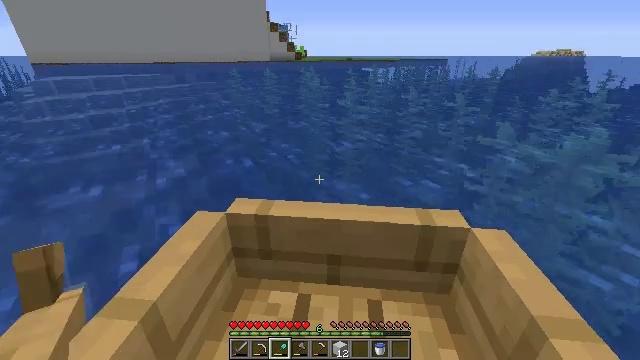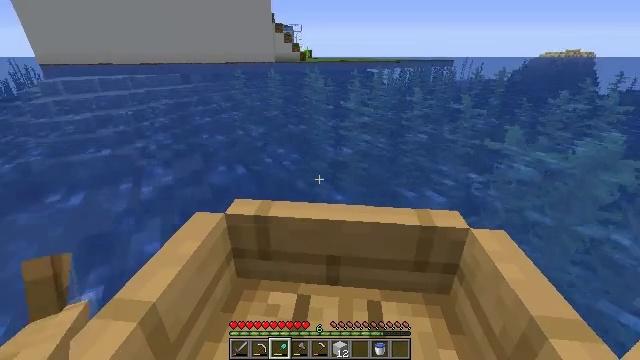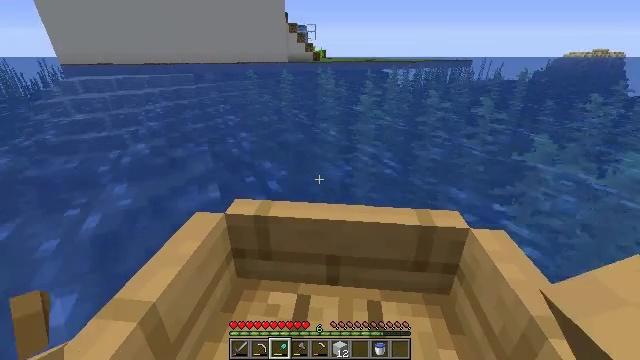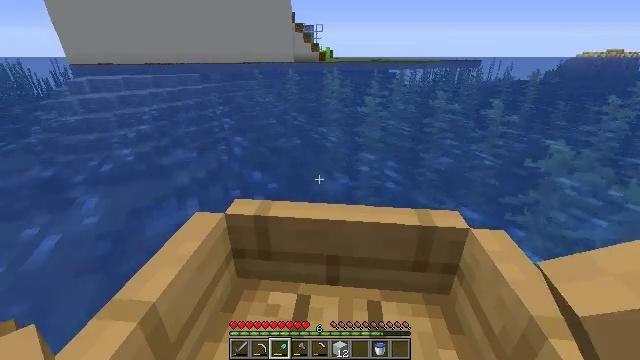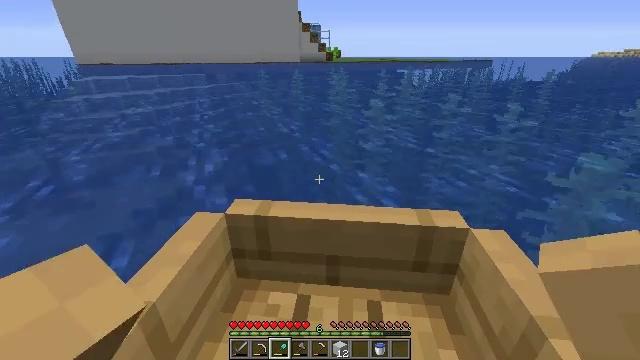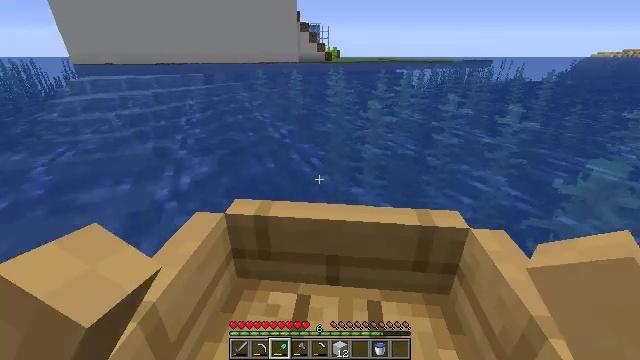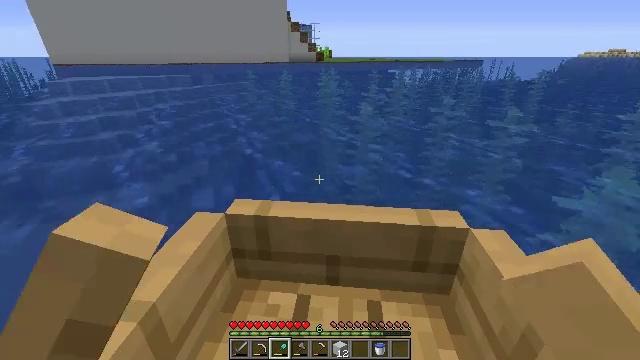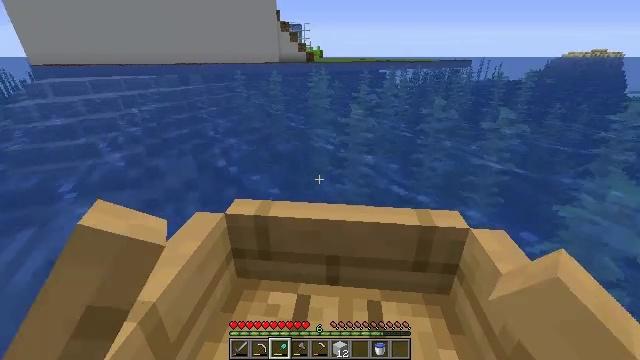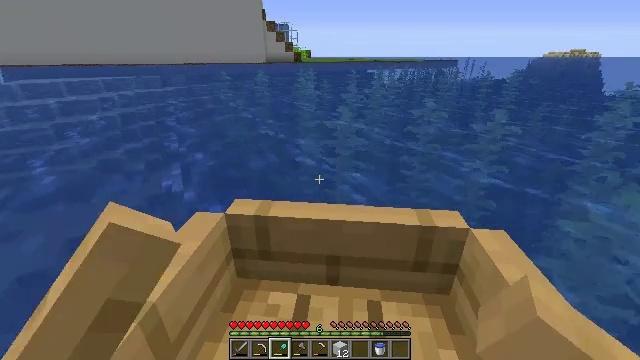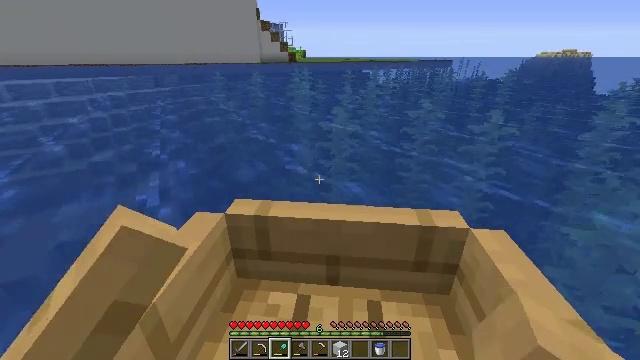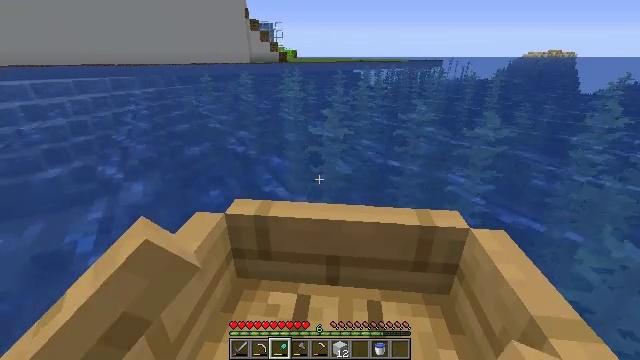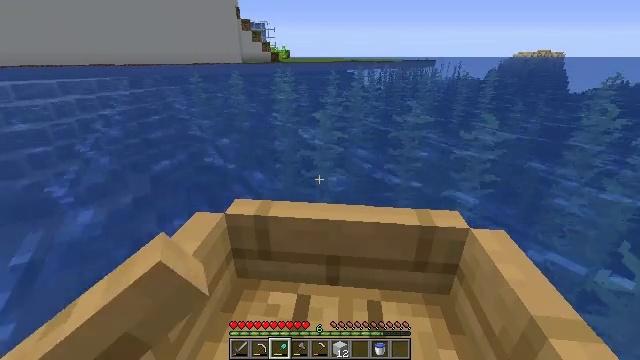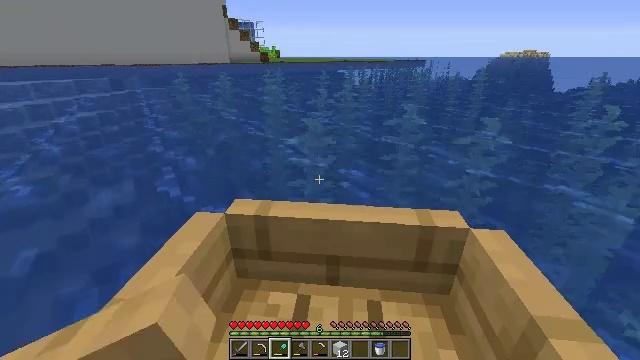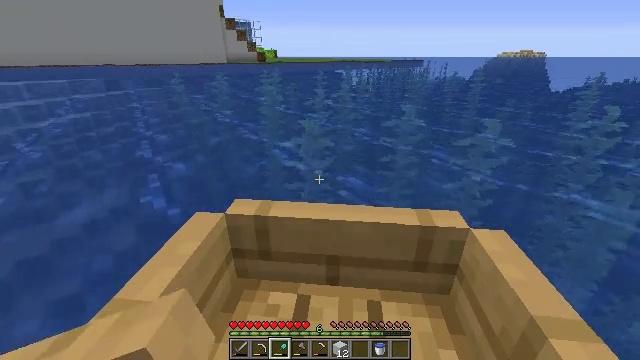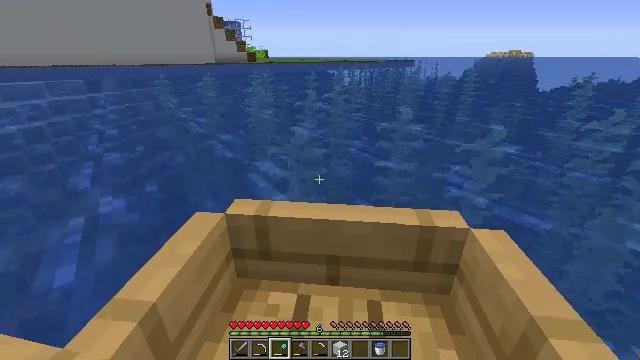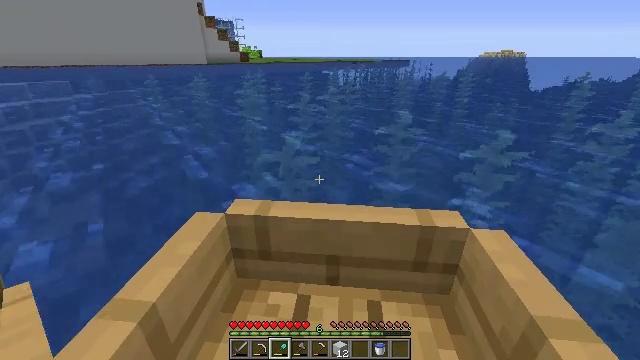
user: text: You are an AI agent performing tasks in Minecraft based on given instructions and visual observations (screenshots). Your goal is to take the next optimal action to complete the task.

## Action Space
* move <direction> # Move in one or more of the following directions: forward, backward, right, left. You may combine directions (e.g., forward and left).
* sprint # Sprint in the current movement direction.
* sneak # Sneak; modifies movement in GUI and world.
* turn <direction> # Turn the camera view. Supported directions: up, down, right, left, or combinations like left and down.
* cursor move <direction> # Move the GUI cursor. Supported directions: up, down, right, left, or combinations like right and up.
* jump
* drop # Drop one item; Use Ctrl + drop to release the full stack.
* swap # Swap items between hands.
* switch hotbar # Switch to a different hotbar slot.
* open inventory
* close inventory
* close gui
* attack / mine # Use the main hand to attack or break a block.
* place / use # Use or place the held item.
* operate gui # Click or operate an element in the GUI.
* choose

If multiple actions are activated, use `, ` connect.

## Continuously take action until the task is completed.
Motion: motion action
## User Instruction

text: drop white concrete
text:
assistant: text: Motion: move forward
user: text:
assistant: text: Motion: move forward
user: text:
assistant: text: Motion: move forward and move right
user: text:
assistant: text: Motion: move forward and move right
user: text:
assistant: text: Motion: move forward and move right
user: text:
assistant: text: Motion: move forward and move right
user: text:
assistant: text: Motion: move forward
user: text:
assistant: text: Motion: move forward
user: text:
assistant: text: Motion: move forward
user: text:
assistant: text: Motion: move forward
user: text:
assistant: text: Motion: move forward
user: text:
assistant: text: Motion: move forward
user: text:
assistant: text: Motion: move forward
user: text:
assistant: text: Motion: move forward
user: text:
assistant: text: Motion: move forward
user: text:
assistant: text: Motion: move forward
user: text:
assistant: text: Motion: move forward
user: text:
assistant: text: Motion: move forward
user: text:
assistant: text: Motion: move forward
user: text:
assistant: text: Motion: move forward
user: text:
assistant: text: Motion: move forward
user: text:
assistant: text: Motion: move forward
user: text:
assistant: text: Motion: move forward
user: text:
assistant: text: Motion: move forward
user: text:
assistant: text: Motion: move forward
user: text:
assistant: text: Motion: move forward
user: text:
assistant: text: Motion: move forward
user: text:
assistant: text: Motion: move forward
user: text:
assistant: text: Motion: move forward, turn right and up
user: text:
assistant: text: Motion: move forward, turn right and up